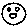
Label: smiley face